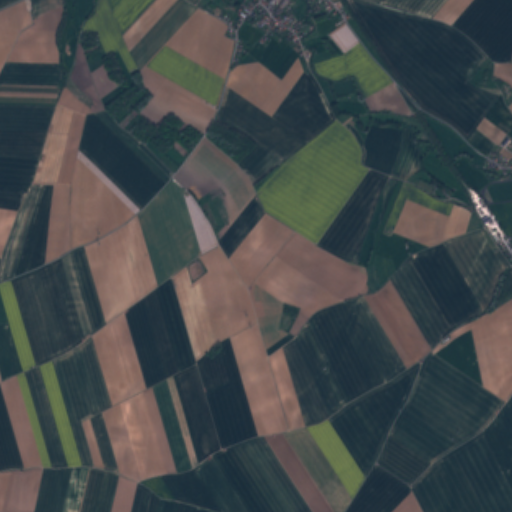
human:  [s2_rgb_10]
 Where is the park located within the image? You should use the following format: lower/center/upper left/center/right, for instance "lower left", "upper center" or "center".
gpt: The park is located in the upper right of the image.
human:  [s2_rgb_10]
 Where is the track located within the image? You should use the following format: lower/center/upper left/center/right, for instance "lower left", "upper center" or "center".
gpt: The track is located in the center right of the image.
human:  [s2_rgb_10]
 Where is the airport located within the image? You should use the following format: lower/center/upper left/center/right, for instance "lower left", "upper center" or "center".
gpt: There is no airport in the image.